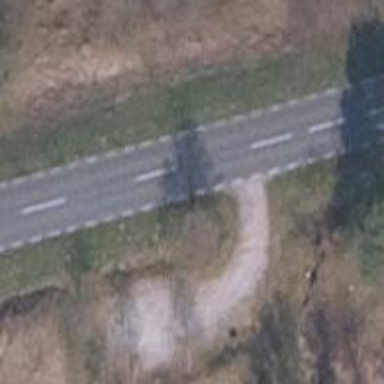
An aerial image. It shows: Secondary road with asphalt surface.